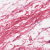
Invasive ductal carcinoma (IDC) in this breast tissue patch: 0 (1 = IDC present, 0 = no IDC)